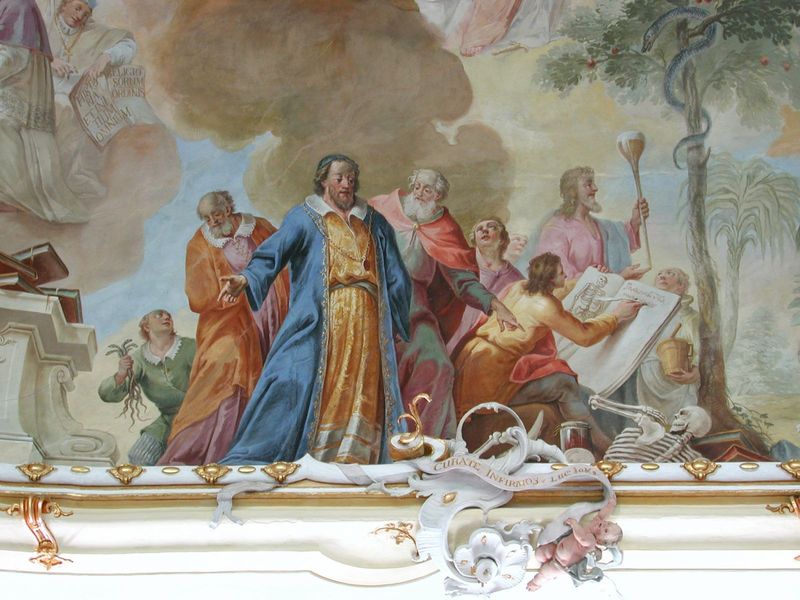
Titel: Deckenbilder in der Bibliothek von Bad Schussenried
Künstler: Franz Georg Hermann
Standort: Bad Schussenried, St. Magnus und Maria (EU - D - BW)
Schlagwörter: blau, feder, himmel, menschen, bunt, männer, skizze, wolke, barock, rahmen, kirche, gewänder, renaissance, putte, äpfel, schrift, bücher, paradies, schlange, skelett, sündenfall, schreiben, deckengemälde, fresko, schreiber, baum der erkenntnis, gerippe, michelangelo, schriftband, baumeister, giotto, weltgericht